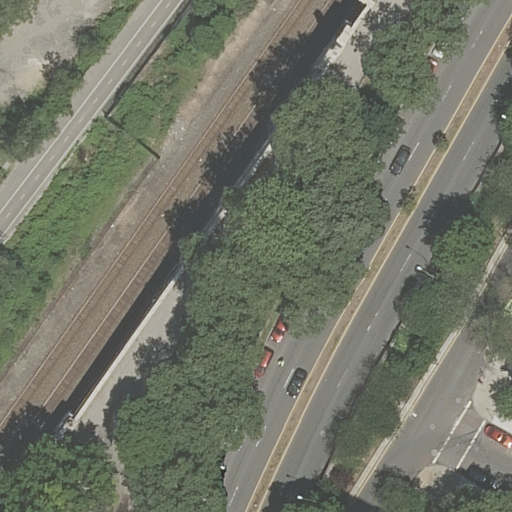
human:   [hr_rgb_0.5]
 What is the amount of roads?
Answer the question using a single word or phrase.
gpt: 4

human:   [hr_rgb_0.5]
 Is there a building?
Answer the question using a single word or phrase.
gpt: no

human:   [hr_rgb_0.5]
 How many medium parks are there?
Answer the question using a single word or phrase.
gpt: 0

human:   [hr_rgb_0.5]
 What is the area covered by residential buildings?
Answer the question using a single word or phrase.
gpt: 0m2

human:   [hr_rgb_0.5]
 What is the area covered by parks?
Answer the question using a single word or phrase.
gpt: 5334m2

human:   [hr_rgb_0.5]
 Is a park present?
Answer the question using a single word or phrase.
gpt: yes

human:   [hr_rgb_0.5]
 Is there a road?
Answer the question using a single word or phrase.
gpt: yes

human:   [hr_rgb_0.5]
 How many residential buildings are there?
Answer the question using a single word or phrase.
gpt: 0

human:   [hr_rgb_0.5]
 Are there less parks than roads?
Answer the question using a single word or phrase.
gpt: yes

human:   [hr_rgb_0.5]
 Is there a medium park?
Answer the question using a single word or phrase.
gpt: no

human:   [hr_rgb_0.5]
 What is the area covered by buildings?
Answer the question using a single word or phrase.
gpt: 0m2

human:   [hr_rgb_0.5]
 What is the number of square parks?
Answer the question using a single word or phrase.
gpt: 0

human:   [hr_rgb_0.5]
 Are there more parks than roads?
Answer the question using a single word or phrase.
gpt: no

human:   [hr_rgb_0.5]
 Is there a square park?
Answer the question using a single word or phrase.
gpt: no

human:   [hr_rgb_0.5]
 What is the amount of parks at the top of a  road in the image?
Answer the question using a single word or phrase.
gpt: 0

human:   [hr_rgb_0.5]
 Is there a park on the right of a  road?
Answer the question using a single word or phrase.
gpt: no

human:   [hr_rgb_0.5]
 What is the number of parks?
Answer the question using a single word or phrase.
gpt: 1

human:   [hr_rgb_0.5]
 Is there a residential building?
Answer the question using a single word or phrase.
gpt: no

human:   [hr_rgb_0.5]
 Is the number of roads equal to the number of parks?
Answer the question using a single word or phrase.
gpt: no

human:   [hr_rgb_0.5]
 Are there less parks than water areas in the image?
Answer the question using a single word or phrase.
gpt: no

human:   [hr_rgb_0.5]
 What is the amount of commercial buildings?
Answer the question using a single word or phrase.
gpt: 0

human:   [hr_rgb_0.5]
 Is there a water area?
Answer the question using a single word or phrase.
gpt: no

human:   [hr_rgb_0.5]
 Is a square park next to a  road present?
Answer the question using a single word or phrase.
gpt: no

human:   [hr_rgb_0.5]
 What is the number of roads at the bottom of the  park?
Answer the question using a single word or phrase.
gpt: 0

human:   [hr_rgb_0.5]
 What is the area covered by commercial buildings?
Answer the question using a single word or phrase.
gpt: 0m2

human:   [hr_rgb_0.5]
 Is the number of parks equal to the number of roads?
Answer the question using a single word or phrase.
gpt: no

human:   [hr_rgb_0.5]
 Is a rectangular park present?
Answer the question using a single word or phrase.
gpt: yes

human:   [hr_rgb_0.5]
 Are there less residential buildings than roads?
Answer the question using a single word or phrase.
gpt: yes

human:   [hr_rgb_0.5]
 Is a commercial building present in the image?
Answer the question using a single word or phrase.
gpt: no

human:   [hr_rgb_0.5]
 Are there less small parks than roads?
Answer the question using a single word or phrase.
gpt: yes

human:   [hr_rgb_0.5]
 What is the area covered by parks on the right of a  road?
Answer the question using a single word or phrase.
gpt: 0m2

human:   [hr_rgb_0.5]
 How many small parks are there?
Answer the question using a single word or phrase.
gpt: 0

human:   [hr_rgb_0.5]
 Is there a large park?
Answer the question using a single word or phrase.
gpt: yes

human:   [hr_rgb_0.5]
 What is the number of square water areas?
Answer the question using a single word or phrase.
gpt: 0

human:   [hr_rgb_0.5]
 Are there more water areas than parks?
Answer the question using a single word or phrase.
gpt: no

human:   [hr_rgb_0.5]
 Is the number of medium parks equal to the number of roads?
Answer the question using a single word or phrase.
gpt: no

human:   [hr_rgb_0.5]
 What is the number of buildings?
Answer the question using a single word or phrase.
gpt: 0

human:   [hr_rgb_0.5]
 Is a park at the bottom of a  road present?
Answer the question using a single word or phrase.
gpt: yes

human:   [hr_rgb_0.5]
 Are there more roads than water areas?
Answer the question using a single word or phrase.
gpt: yes

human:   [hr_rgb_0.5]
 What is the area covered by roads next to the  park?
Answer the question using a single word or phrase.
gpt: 0m2

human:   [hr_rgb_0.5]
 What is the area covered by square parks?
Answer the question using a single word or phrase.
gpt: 0m2

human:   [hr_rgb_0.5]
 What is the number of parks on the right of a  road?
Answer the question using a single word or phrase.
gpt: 0

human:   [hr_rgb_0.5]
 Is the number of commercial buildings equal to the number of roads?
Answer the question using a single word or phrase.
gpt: no

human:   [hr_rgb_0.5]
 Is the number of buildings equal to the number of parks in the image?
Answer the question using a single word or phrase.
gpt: no

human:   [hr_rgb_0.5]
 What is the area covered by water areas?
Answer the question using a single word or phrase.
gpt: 0m2

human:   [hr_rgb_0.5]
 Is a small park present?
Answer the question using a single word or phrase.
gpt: no

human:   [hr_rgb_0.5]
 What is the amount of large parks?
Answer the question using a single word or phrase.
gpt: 1

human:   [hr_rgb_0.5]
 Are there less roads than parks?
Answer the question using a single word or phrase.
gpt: no

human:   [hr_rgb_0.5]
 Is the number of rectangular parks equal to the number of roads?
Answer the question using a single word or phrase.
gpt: no

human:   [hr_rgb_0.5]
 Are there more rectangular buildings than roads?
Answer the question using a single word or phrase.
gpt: no

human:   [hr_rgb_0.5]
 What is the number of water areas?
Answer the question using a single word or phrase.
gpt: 0

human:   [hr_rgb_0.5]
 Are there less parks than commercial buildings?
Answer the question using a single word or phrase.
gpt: no

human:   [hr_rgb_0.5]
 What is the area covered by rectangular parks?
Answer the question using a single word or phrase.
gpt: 5334m2

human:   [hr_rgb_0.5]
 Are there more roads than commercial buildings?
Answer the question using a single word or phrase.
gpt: yes

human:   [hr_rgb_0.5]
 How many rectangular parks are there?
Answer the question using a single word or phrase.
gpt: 1

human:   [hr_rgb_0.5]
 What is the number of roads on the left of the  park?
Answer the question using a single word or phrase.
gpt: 0

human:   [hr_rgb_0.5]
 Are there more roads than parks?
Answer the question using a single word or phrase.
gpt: yes

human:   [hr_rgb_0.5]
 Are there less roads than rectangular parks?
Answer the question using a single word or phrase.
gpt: no

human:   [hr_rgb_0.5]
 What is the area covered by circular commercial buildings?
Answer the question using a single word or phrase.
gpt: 0m2

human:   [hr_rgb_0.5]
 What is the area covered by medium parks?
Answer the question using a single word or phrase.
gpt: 0m2

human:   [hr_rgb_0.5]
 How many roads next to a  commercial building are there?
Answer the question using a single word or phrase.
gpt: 0

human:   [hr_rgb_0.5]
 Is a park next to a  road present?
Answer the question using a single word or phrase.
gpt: yes

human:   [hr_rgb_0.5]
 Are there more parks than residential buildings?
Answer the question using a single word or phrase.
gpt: yes

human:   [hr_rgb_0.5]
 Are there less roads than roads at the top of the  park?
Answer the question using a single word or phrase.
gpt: no